CT reconstruction: convct
Segmentation target: spine
Patient: F, age 73
ISS stage: Stage 3
Metal implant: no
Axial slice:
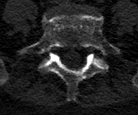
Sagittal slice:
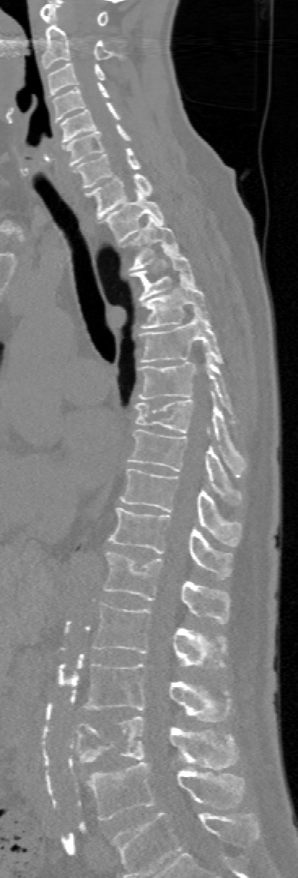